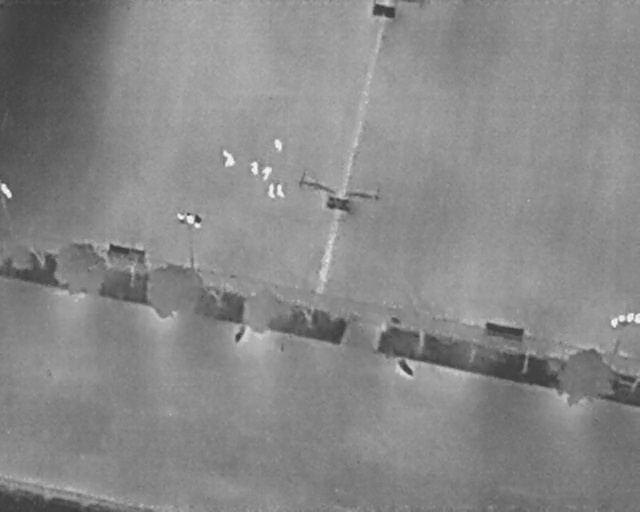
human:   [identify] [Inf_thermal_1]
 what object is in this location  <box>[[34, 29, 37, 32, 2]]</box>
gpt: <ref>1 medium person at the center</ref>